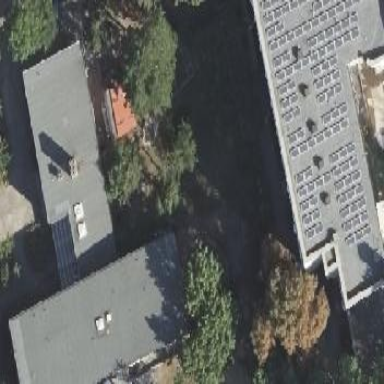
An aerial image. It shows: Kindergarten building.